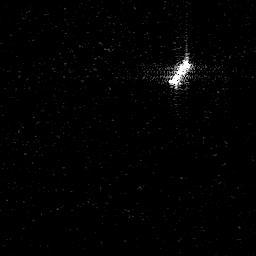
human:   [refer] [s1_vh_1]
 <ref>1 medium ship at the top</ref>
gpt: <box>[[64, 22, 75, 33, 0]]</box>